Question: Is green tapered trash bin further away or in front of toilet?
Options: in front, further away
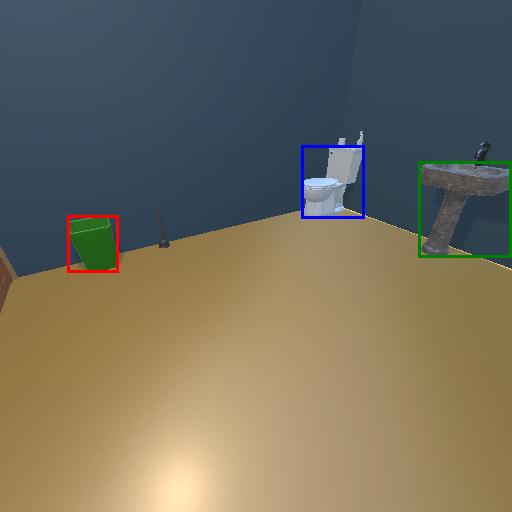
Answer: in front